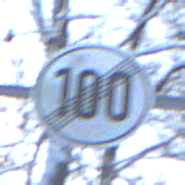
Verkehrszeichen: EndeGeschwindigkeit100
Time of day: MorningAfternoon
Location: Outdoor (Nature)
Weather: Clear
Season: Winter
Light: Natural